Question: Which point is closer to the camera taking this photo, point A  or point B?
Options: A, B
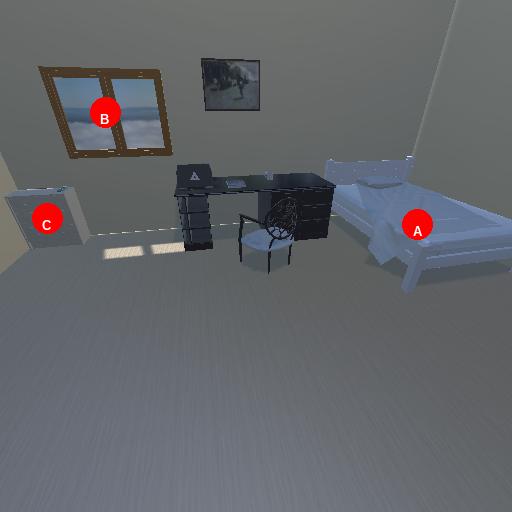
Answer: A